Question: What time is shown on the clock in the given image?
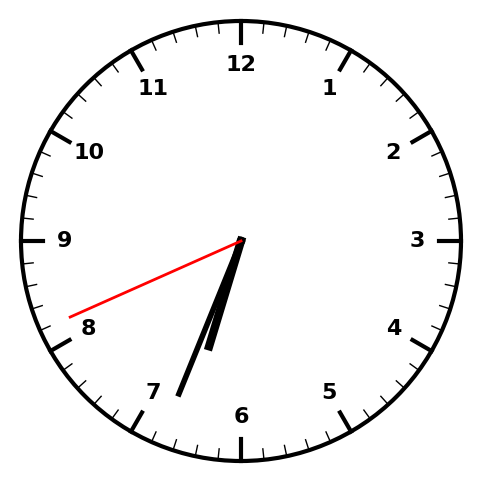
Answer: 06:33:41